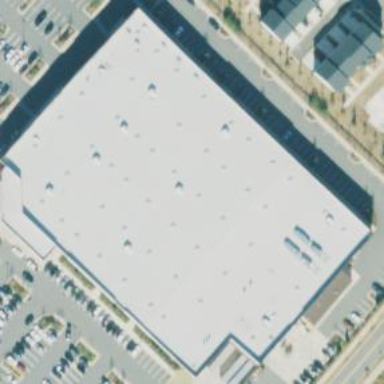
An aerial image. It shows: Wholesale shop building.